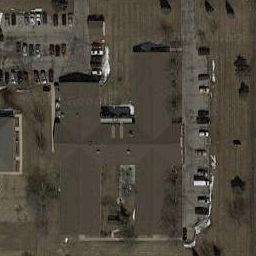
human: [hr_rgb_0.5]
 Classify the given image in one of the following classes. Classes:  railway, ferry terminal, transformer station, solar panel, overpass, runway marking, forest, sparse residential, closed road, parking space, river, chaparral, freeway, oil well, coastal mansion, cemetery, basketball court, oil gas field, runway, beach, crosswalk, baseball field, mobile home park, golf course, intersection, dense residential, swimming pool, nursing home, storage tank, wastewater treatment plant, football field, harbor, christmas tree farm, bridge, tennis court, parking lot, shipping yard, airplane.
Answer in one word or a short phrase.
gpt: nursing home